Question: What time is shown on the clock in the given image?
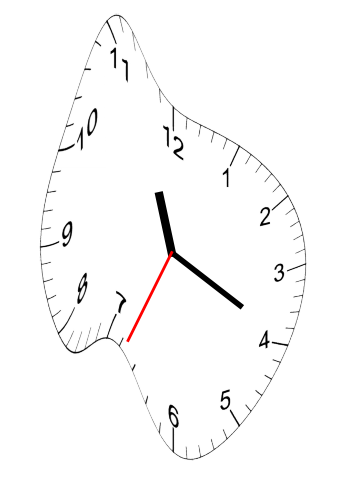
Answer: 11:19:34